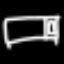
Label: bed